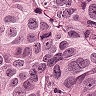
Metastatic tissue present: yes